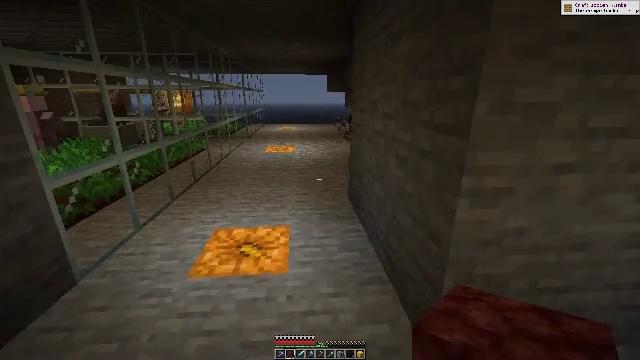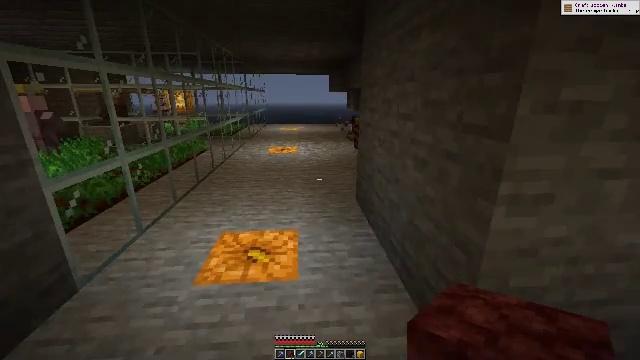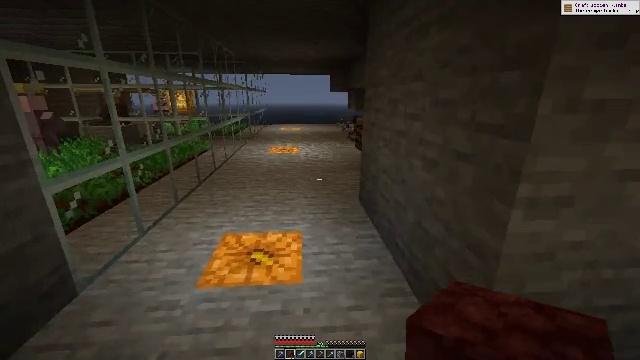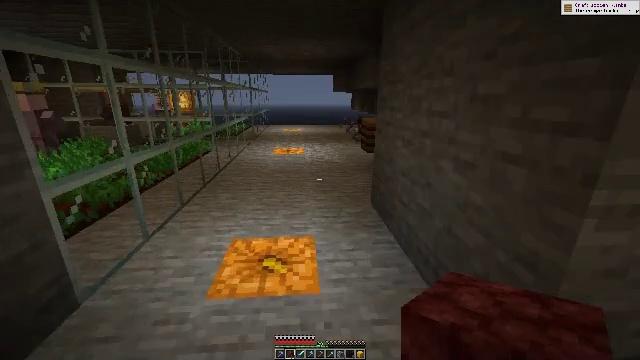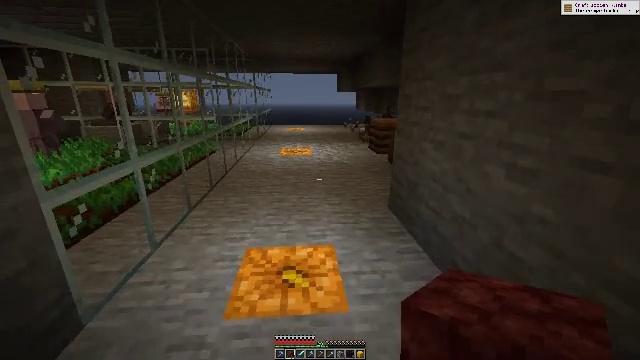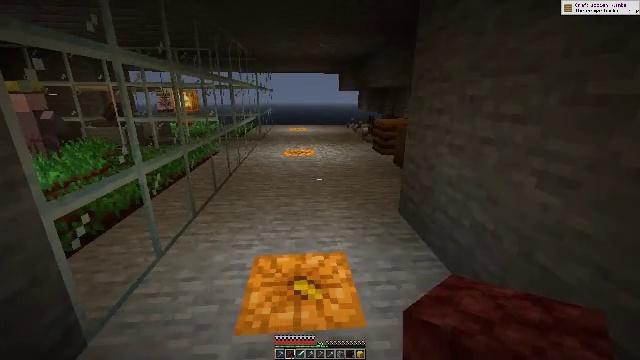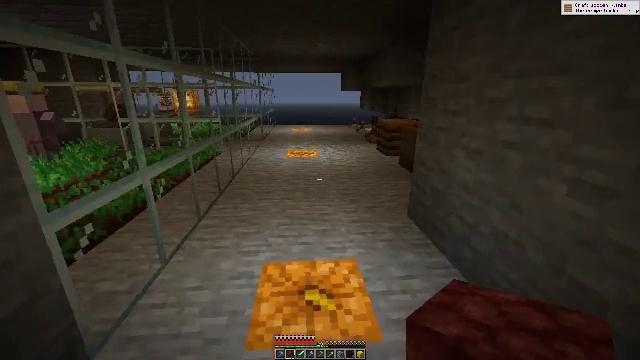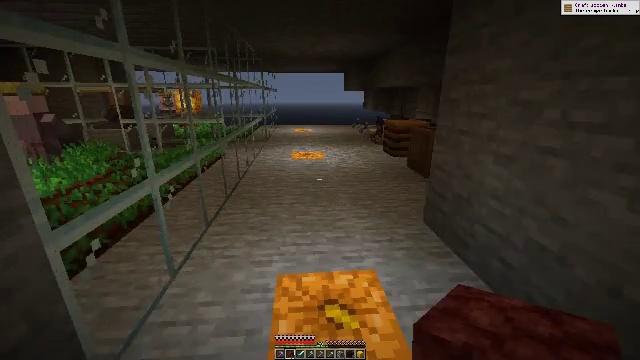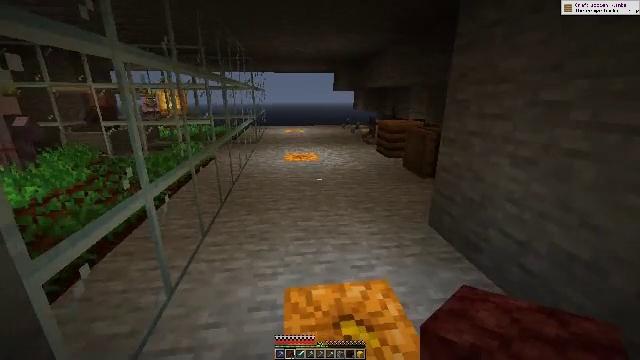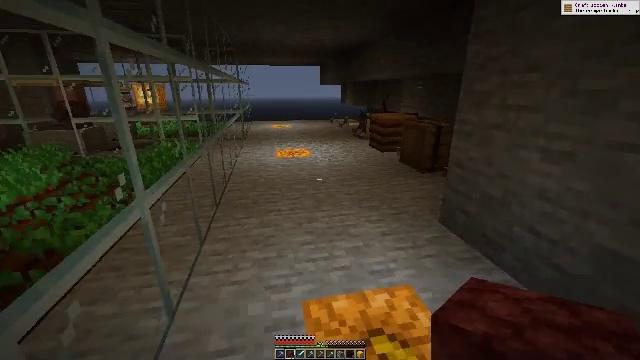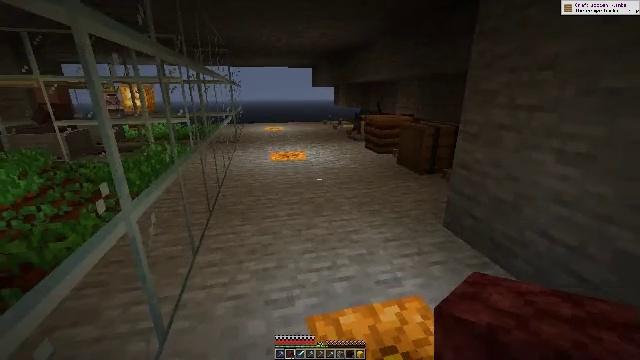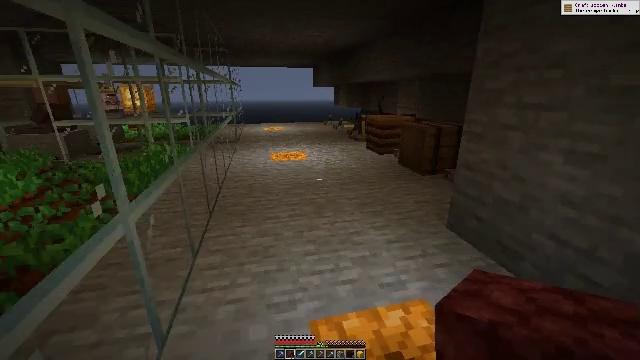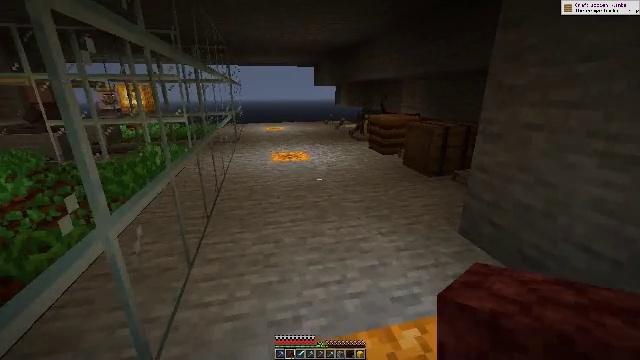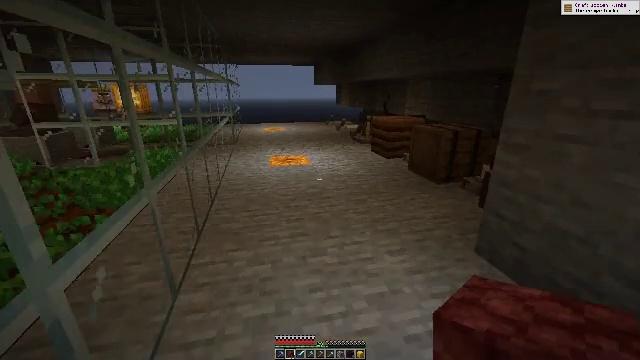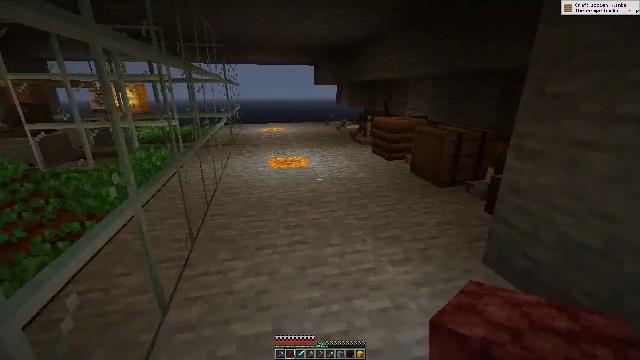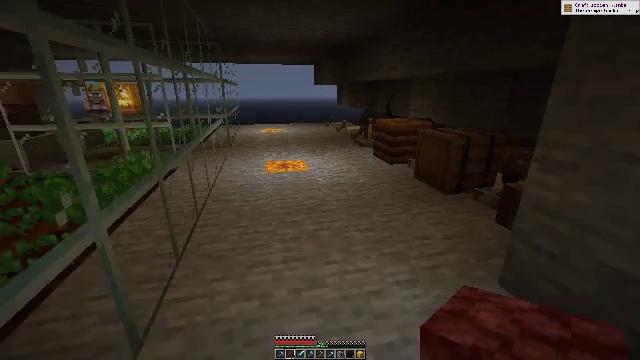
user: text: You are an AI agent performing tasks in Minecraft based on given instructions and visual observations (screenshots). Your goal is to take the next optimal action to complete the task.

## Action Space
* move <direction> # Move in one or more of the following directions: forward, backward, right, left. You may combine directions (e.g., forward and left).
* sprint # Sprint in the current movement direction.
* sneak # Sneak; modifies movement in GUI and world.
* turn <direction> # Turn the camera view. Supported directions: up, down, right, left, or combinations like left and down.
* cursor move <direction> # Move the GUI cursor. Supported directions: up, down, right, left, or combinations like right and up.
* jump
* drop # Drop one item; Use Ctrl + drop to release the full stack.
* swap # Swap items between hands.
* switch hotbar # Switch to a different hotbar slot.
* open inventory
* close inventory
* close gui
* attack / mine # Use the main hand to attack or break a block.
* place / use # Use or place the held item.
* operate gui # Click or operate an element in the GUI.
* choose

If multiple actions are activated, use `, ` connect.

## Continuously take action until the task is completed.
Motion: motion action
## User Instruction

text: Retrieve vines from walls or cliffs.
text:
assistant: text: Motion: move forward and move left
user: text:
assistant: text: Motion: move forward and move left
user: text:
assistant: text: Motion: move forward and move left
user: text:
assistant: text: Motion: move forward and move left
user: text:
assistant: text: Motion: move forward and move left
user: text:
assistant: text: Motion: move forward and move left
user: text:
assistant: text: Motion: move forward and move left
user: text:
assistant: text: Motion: move forward and move left, turn right
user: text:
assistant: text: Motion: move forward and move left, turn right and down
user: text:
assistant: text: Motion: move forward, turn right
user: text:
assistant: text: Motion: move forward
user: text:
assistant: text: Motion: move forward
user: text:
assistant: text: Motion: move forward
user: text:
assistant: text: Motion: move forward
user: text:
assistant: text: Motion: move forward
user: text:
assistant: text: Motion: move forward
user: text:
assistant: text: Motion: move forward
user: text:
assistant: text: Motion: move forward
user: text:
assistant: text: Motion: move forward
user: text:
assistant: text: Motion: move forward, turn right and up
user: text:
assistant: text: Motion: move forward, turn right
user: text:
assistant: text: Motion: move forward, turn right
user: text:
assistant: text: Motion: move forward, turn right
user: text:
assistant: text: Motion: move forward
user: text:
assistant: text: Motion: move forward
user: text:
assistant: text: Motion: move forward
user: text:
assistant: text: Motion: no_op
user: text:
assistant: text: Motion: no_op
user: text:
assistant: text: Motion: move left
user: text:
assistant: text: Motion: move left